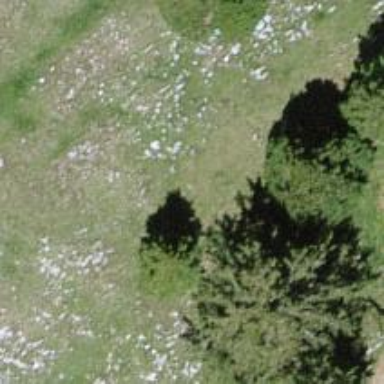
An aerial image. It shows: Evergreen tree with needle-leaved leaves.